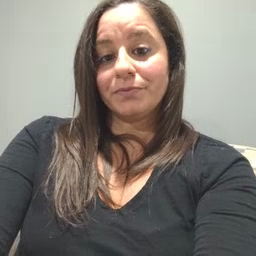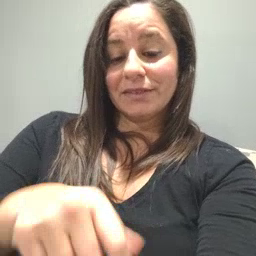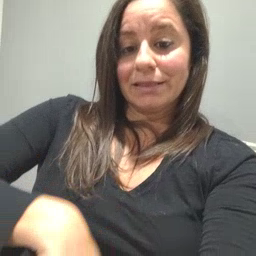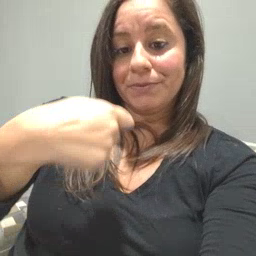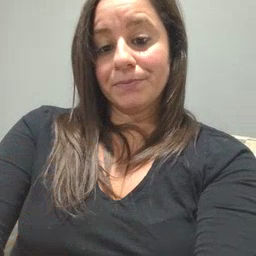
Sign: zipper